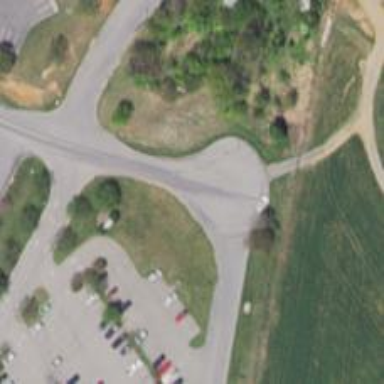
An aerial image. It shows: Turning circle on the road.